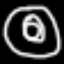
Label: donut